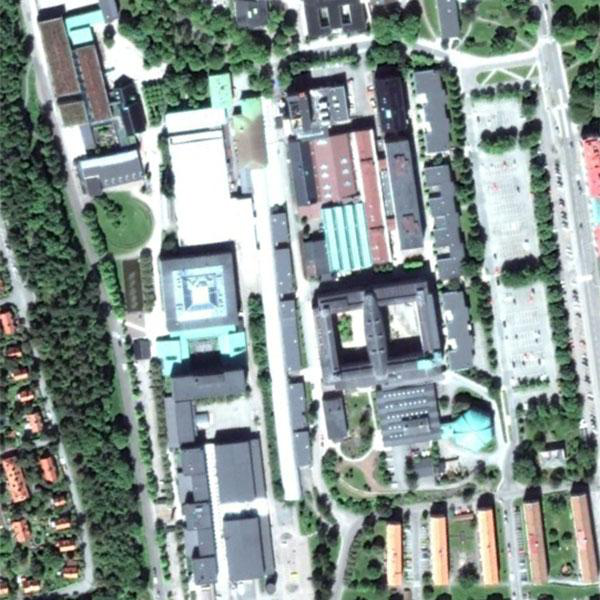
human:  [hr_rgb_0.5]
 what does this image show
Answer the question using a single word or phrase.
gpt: dense residential